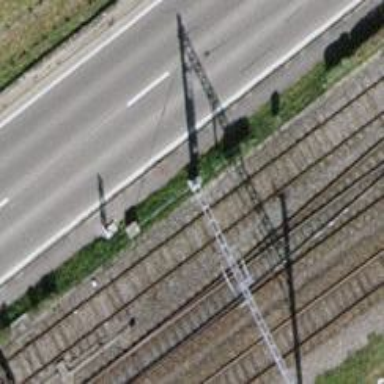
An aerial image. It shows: Single-track electrified railway service yard with contact line for trains.